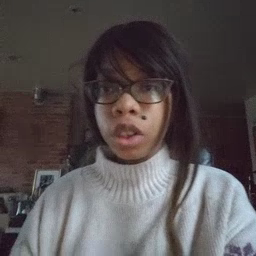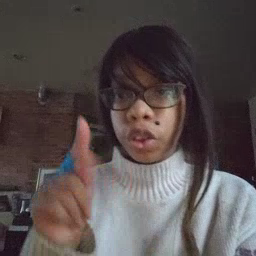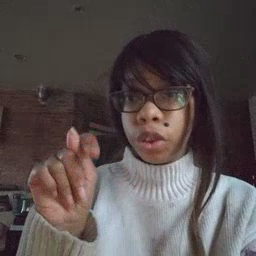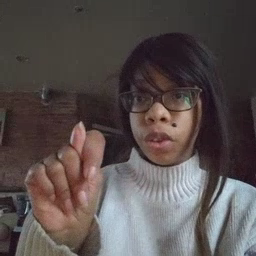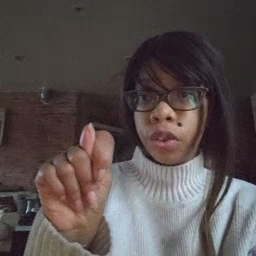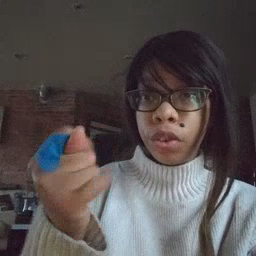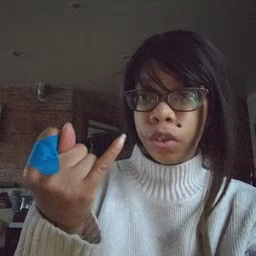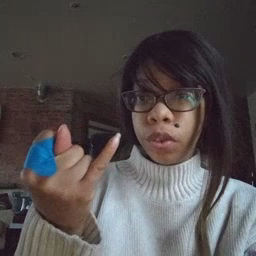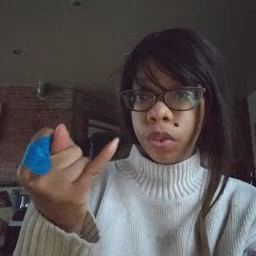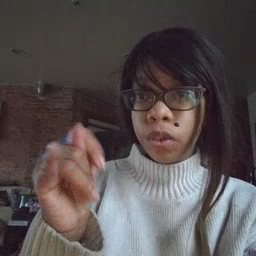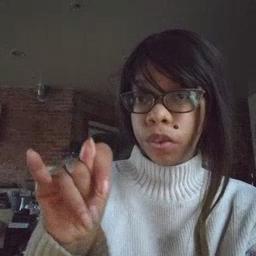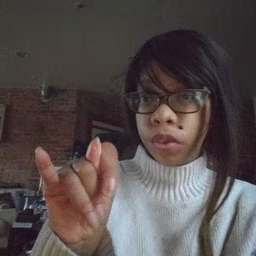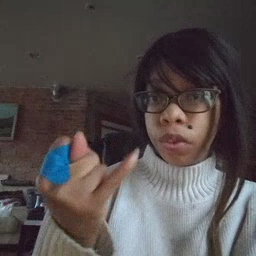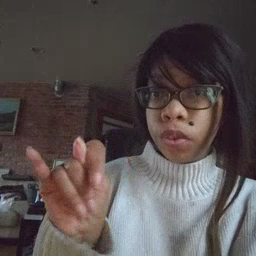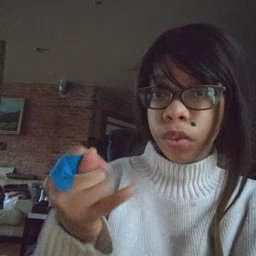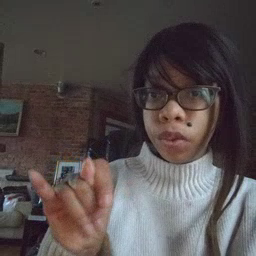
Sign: toy